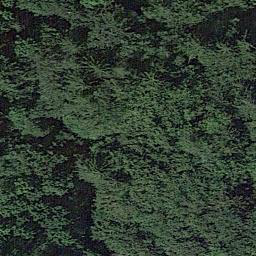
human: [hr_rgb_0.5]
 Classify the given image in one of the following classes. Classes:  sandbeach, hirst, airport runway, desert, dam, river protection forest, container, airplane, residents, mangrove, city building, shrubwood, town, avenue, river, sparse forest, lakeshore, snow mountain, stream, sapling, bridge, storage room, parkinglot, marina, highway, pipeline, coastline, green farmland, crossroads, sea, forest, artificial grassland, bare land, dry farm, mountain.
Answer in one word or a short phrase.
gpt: forest